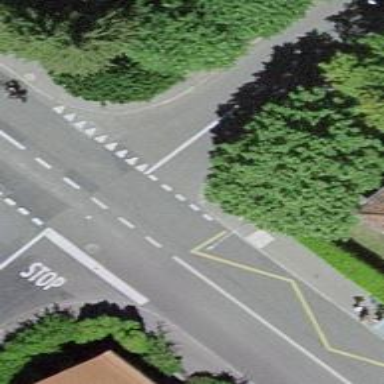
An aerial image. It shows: Kerb barrier.